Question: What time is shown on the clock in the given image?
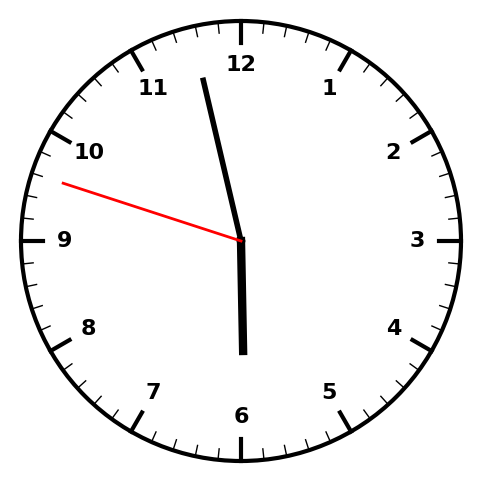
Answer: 05:57:48